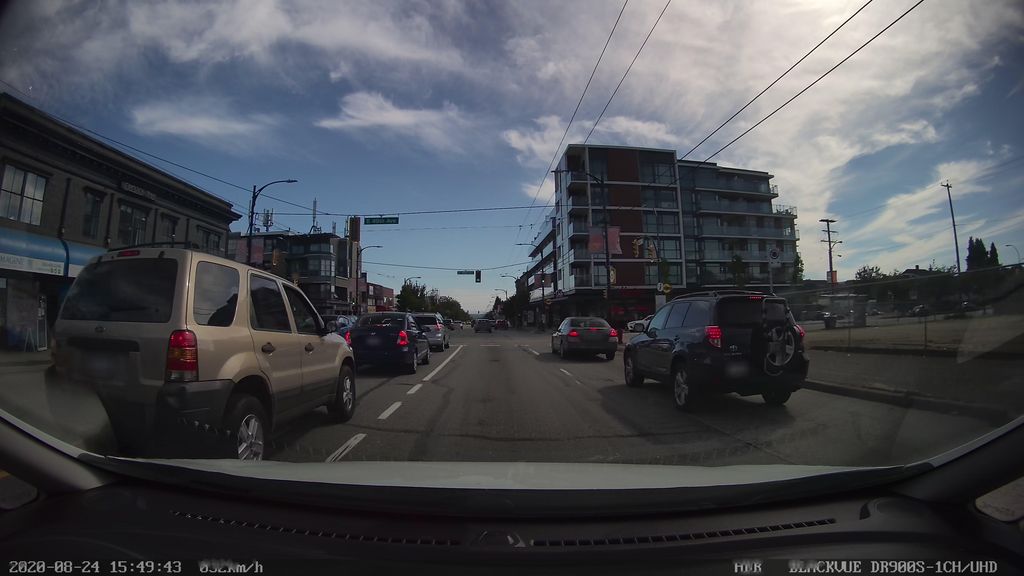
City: vancouver